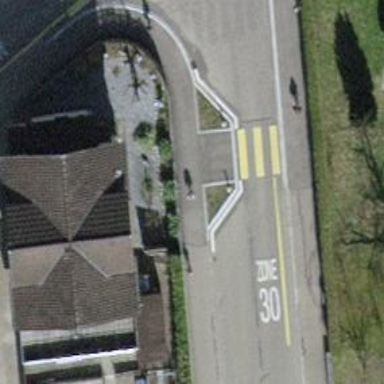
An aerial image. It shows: Uncontrolled crossing on the road.